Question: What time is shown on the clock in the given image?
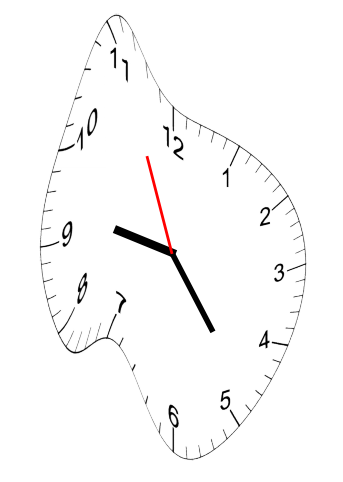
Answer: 09:23:56